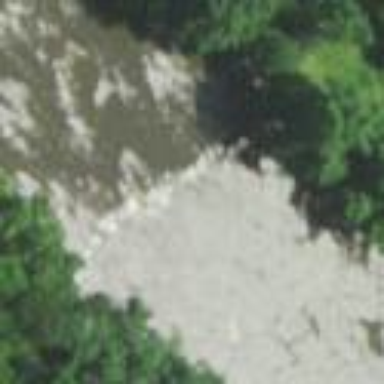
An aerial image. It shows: Rapids in the waterway with whitewater.